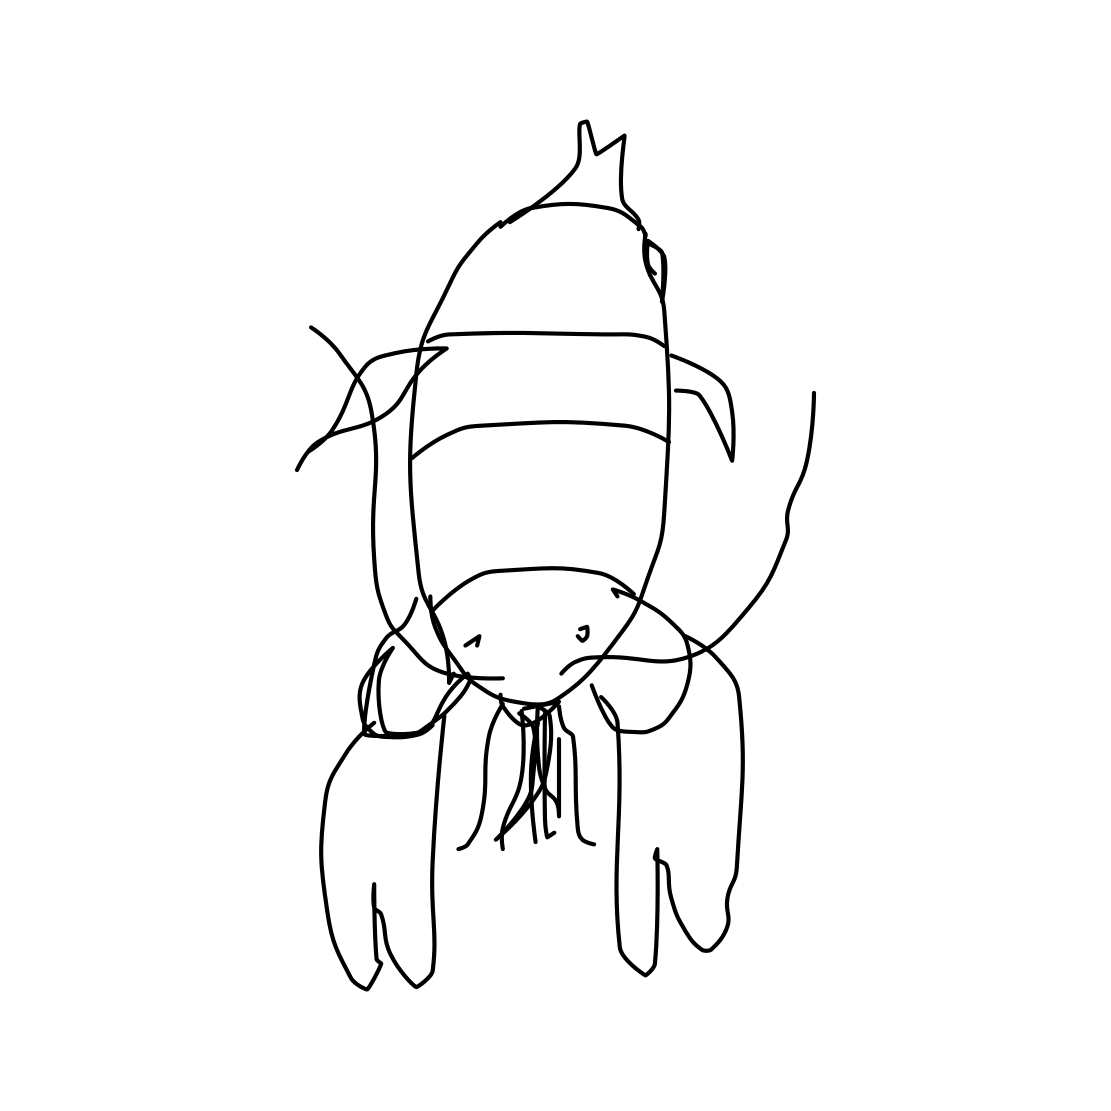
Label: lobster